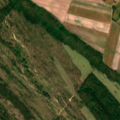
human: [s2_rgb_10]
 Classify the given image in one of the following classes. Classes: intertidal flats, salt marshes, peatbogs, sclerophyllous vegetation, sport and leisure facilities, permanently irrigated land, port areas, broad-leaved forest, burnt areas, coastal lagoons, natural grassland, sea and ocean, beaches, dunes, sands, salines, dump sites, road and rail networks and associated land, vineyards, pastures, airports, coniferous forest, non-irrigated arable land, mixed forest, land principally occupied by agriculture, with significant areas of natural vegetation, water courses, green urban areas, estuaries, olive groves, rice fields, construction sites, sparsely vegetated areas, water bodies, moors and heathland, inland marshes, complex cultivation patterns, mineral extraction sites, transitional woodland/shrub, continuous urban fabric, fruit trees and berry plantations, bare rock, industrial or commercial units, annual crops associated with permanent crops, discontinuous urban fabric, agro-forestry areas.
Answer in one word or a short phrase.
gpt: non-irrigated arable land, land principally occupied by agriculture, with significant areas of natural vegetation, broad-leaved forest, coniferous forest, natural grassland, transitional woodland/shrub